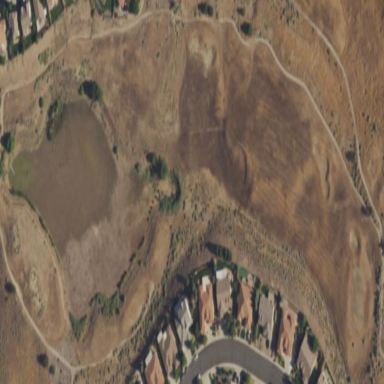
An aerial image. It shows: Area of rough grass used for golf.